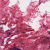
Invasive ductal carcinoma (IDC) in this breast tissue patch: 0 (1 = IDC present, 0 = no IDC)